Aerial crown-view tile of a tropical tree (Barro Colorado Island, Panama), acquired 20250715:
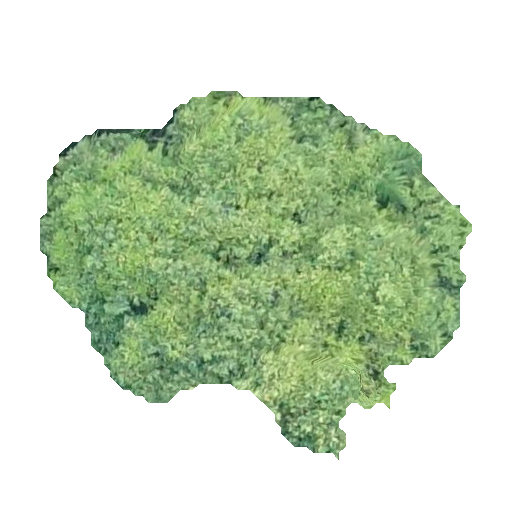
Species: Guazuma ulmifolia
GBIF accepted scientific name: Guazuma ulmifolia
Crown area: 157.92 m²